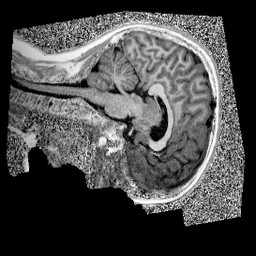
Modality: UNIT1
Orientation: sagittal
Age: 10
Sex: male
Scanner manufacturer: siemens
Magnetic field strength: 3 T
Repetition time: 4 s
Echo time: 0.00299 s